Question: Can I make date field in Google Chrome mandatory? In other words I want to remove the cancel ('x') button from the input.
<URL>.
'''
<input type="date" name="start" id="start" value="2014-02-11">
'''

The current Google Chrome version is 32.0.1700.107 m
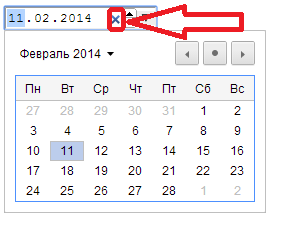
Answer: Apply 'required' to make an input field mandatory
'''
<input type="date" name="start" id="start" value="2014-02-11" required />
'''
An example : <URL>